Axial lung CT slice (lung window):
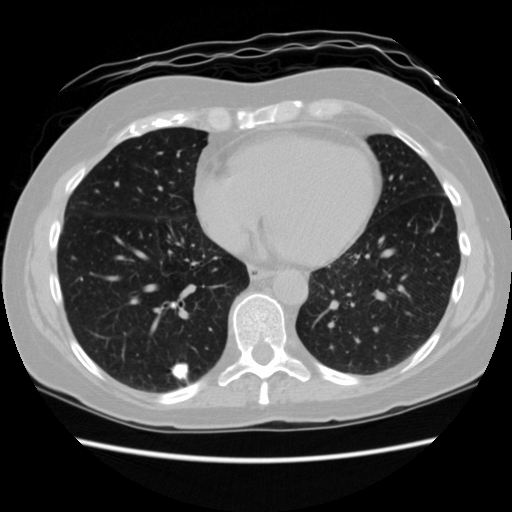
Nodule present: yes
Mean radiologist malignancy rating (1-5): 2